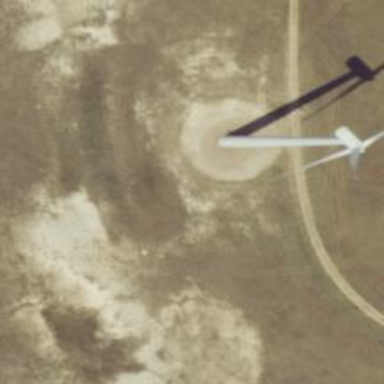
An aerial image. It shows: Wind turbine generating power.